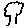
Label: tree